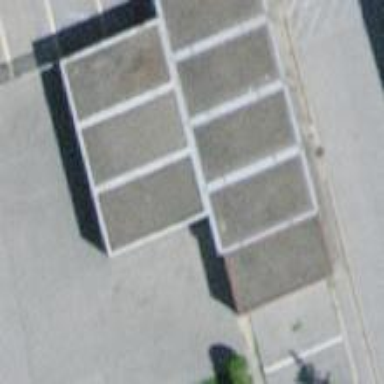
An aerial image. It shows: Garage building.